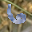
Label: 6